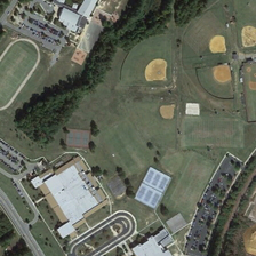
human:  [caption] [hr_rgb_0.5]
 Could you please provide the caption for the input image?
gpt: six baseball fields and a playground are in a school with many green trees and different parking spaces.

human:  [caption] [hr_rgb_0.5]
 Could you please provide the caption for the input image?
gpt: Six baseball fields and a playground in a school with lots of green trees and a few parking lots.

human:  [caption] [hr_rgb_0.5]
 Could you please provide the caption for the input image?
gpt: There are many trees and parking lots on the school's six baseball fields and playground.

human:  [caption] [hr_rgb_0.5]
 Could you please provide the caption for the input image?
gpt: Two baseball grounds and playgrounds are in schools with many green trees and some parking lots.

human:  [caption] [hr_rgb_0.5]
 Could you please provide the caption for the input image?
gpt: Six baseball fields and a playground are in a school with lots of green trees and lots of parking lots.